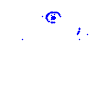
Particle: proton